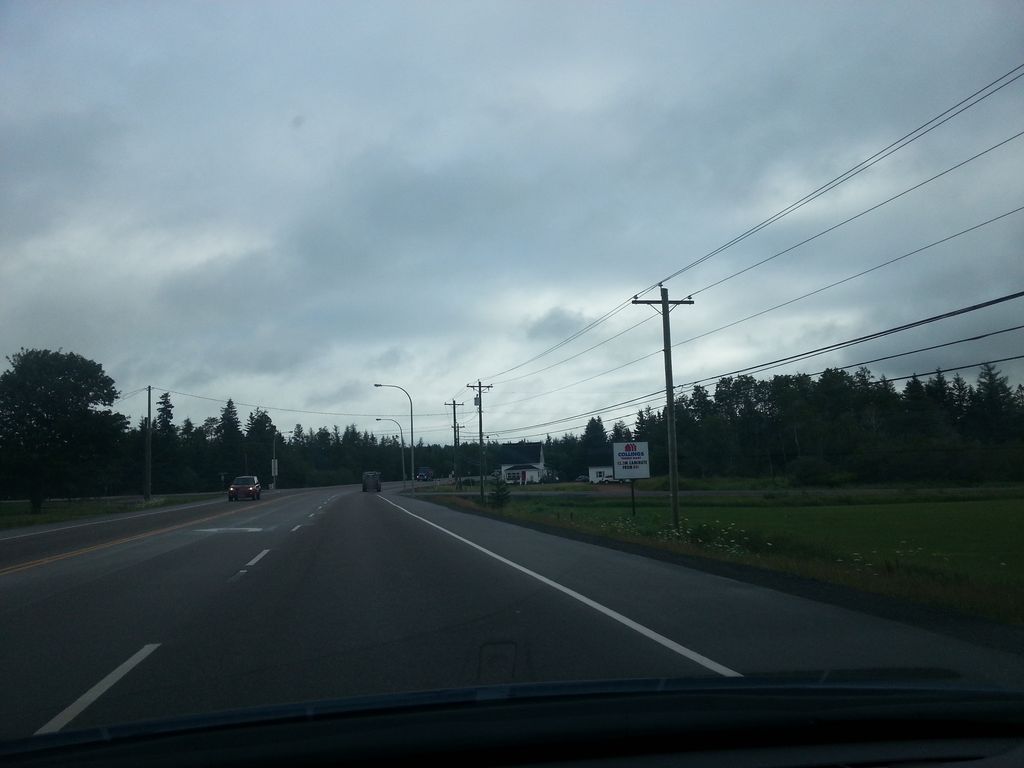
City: charlottetown